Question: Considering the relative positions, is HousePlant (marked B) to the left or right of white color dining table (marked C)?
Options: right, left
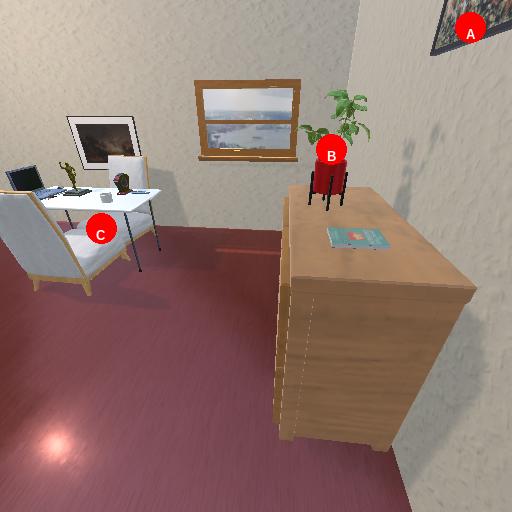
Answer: right